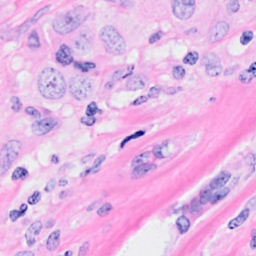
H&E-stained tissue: Breast